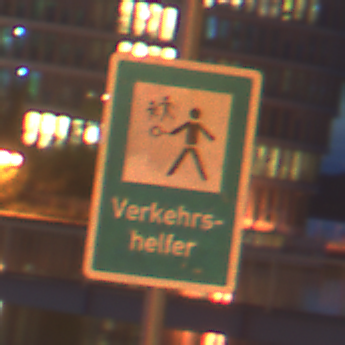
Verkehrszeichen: Verkehrshelfer
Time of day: Night
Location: Outdoor (Urban)
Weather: PartlyCloudy
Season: NotSpecified
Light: Artificial